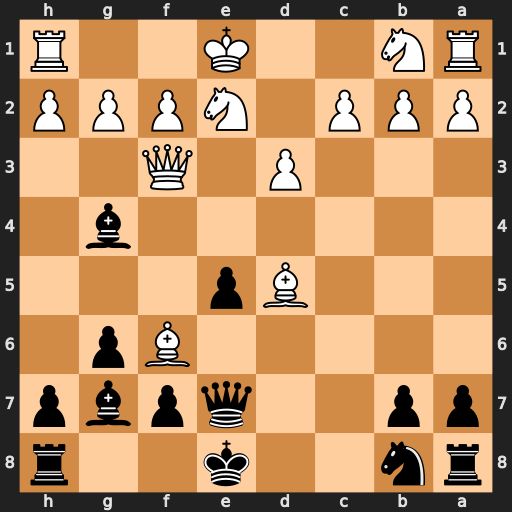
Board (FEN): rn2k2r/pp2qpbp/5Bp1/3Bp3/6b1/3P1Q2/PPP1NPPP/RN2K2R
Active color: b
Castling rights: KQkq
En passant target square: -
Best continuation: Bxf3 Bxe7 Bxd5